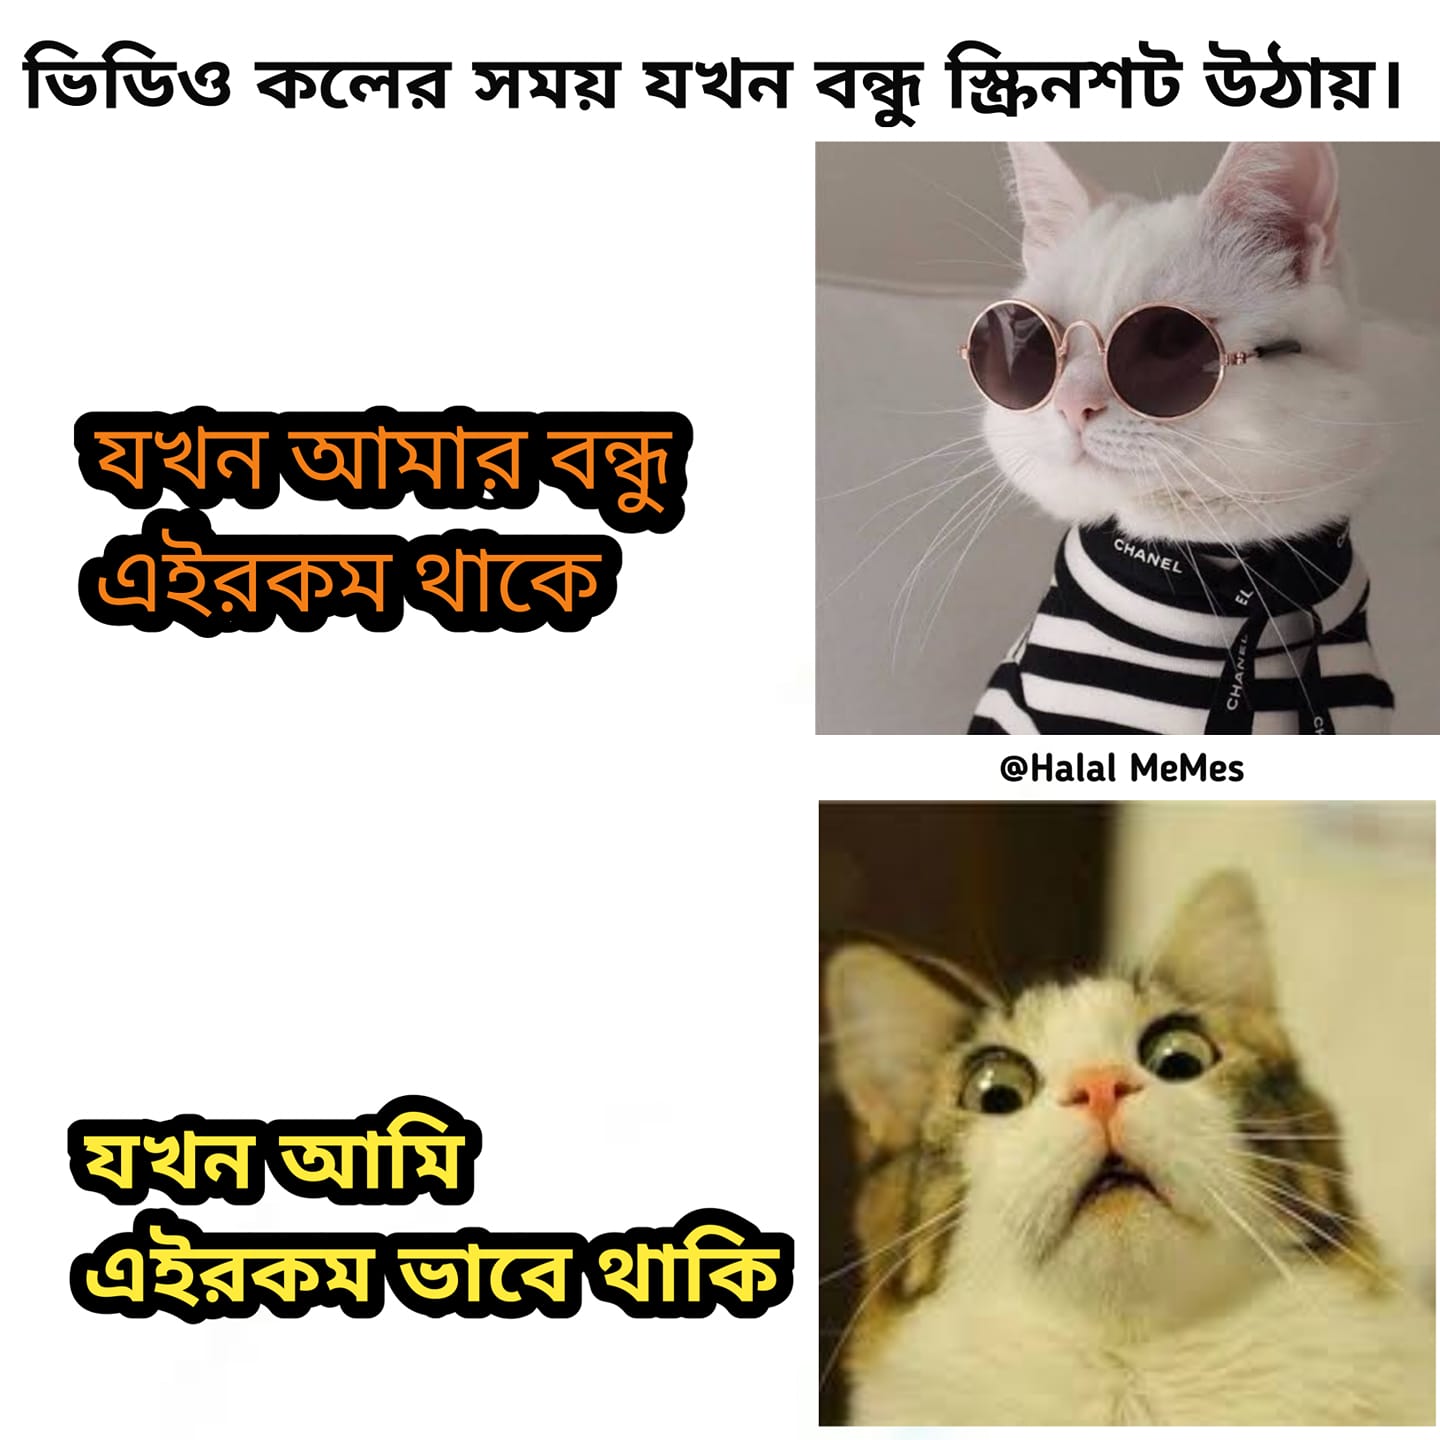
Caption: ভিডিও কলের সময় যখন বন্ধু স্ক্রিনশট উঠায়।   যখন আমার বন্ধু এইরকম থাকে      যখন আমি  এইরকম ভাবে থাকি    @Halal MeMes
Label: non-hate